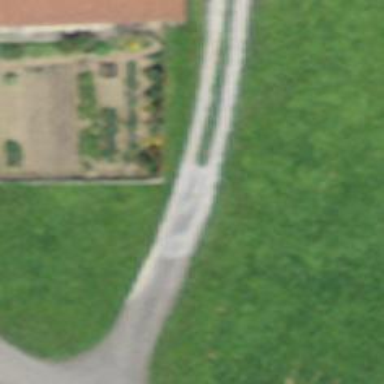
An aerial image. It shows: Track with grade 1 quality.